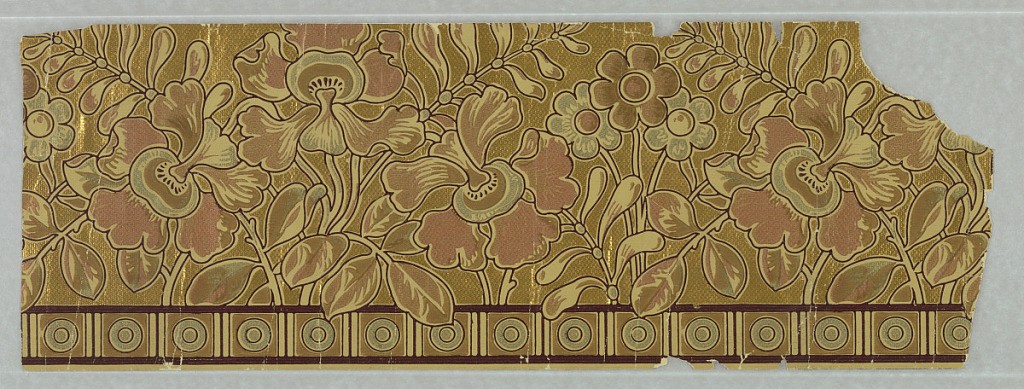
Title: Frieze
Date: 1880–1900
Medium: Machine-printed
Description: Large-scale flowers with band of circular motifs in grid across bottom edge. Printed on textured metallic gold ground.